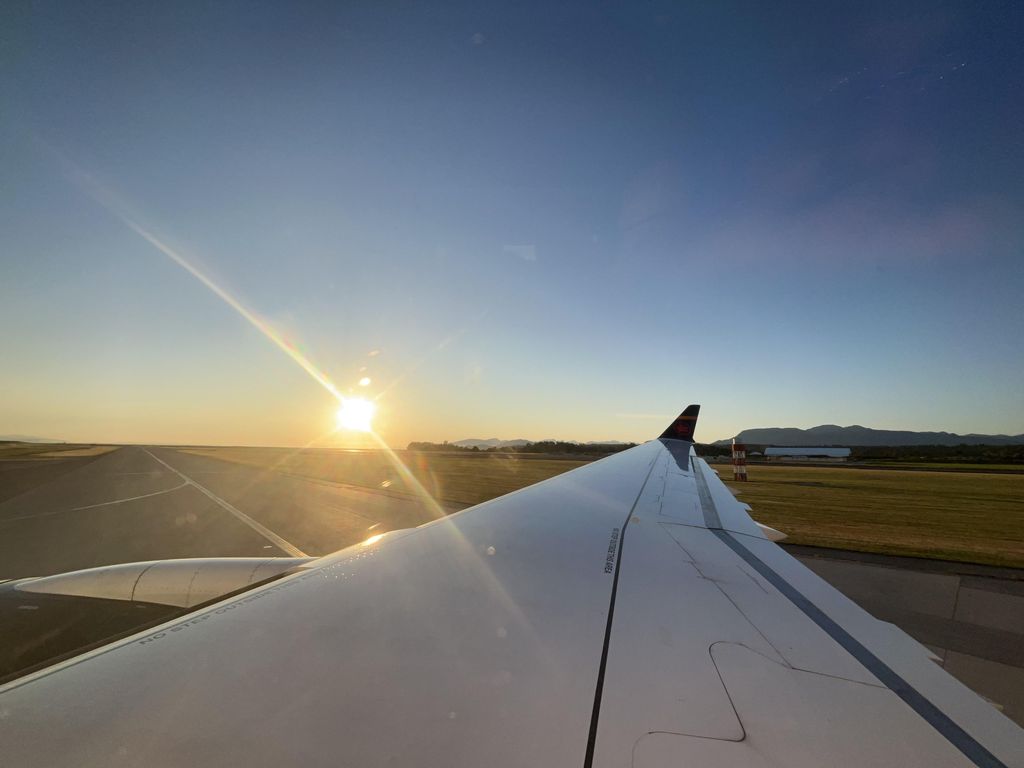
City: vancouver